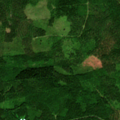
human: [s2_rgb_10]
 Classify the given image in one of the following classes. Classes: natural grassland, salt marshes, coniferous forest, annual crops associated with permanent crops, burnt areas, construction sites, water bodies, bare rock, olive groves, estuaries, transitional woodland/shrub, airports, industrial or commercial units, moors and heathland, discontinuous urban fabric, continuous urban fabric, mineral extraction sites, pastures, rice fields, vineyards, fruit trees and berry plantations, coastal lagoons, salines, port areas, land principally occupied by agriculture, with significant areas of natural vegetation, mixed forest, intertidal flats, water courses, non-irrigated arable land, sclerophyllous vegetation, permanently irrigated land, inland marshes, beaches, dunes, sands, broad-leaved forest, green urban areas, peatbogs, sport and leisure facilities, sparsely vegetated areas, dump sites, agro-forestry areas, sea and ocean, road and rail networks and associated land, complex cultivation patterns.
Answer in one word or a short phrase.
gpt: broad-leaved forest, coniferous forest, mixed forest